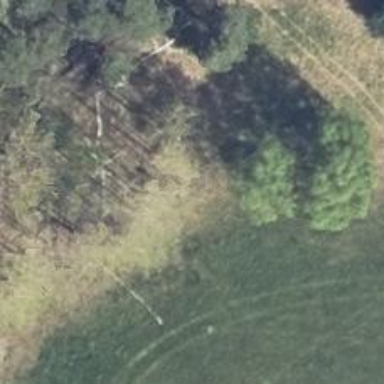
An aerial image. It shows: Hunting stand.